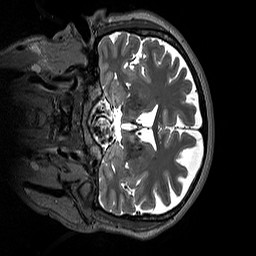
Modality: T2w
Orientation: coronal
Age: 44
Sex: male
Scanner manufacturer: siemens
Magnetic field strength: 3 T
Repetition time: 3.2 s
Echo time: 0.412 s